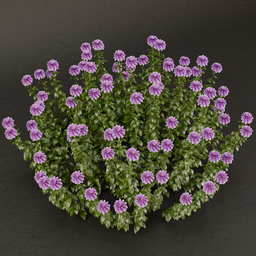
Label: nature